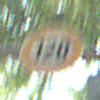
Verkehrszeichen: Geschwindigkeit120
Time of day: SunriseSunset
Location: Outdoor (Suburban)
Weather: Clear
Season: NotSpecified
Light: Natural